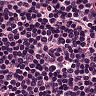
Metastatic tissue present: no